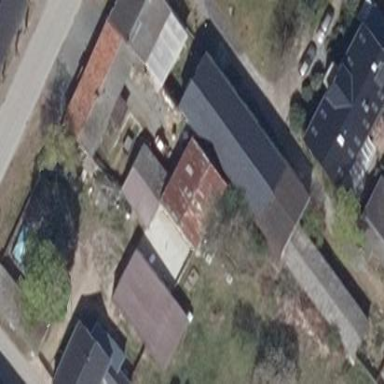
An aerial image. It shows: Cowshed building.